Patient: sex M, age 42
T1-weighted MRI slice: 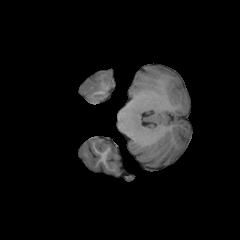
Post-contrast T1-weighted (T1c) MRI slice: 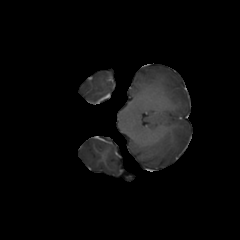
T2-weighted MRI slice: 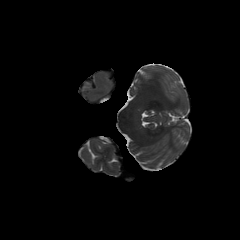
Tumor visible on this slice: no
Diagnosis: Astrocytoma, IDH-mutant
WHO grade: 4